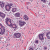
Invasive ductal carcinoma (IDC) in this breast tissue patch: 0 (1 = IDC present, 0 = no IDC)